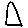
Label: triangle